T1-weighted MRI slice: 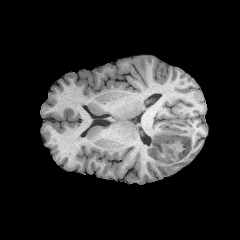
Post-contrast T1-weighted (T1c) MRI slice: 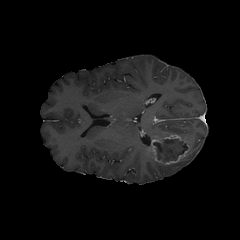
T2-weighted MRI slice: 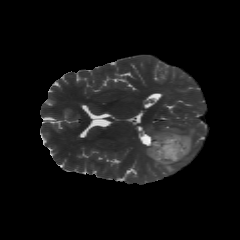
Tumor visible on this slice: yes